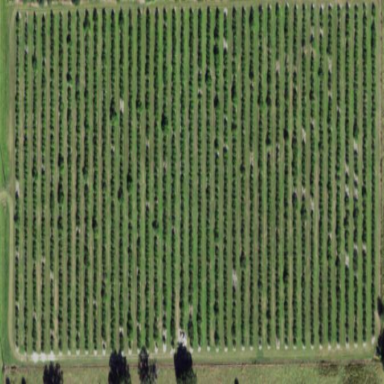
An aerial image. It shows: Orchard.